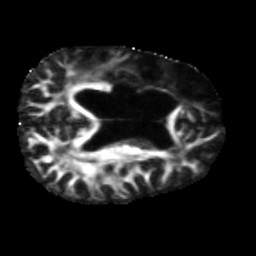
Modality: FA
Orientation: axial
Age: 56
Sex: male
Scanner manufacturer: siemens
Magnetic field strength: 3 T
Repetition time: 5.47 s
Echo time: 0.0854 s